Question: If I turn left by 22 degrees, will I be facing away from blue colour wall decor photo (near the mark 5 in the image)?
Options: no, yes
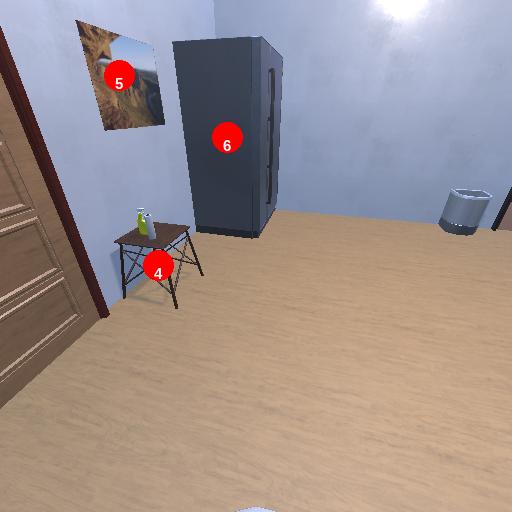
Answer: no